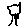
Label: tree